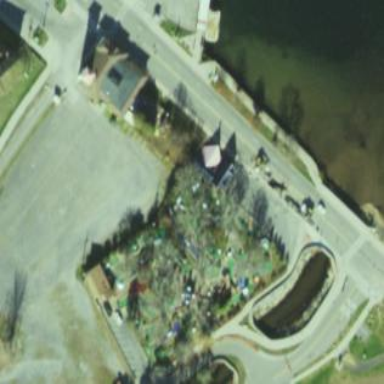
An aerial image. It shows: Miniature golf leisure land.